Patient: sex M, age 47
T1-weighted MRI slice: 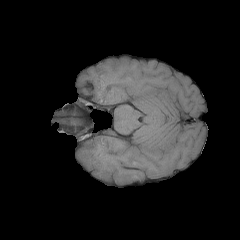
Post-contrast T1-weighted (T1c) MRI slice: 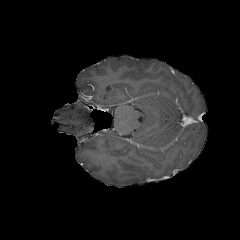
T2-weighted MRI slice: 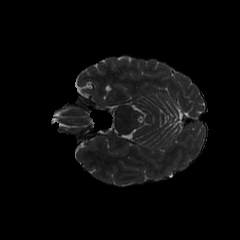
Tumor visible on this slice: no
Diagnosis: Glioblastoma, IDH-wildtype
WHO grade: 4